Field crop: tomato
Growth stage: 1
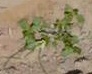
Species: portulaca